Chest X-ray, AP view. Patient: 57 years old, sex F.
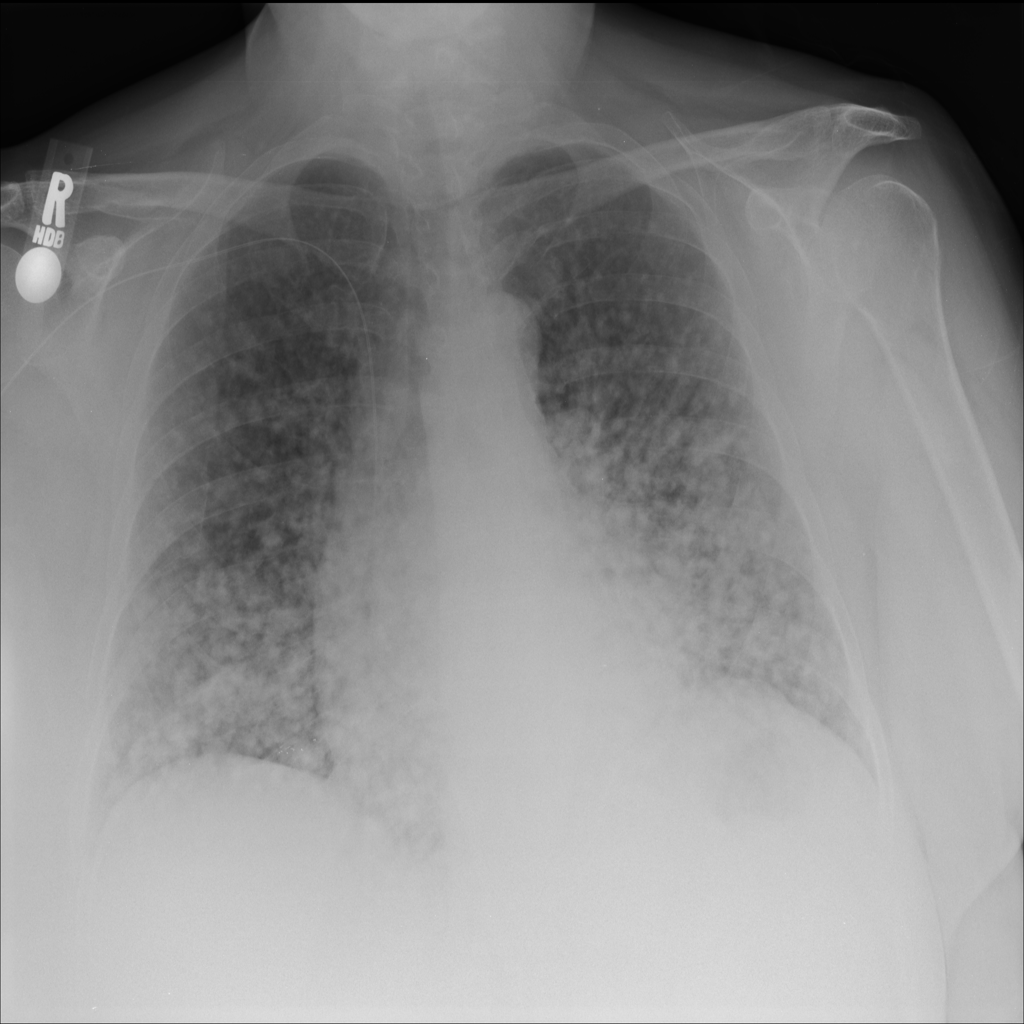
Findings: No Finding